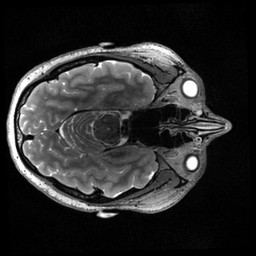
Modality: T2w
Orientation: axial
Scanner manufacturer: siemens
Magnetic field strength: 3 T
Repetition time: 3.2 s
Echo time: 0.564 s